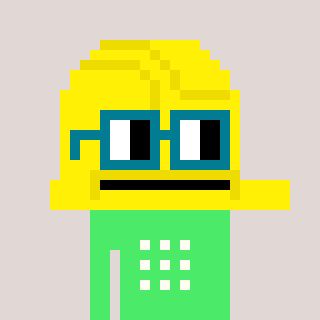
a pixel art character with square dark green glasses, a construction helmet-shaped head and a teal-colored body on a warm background